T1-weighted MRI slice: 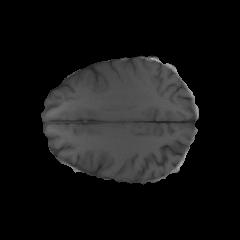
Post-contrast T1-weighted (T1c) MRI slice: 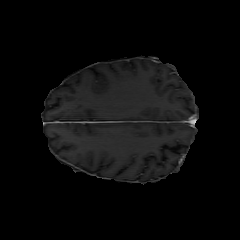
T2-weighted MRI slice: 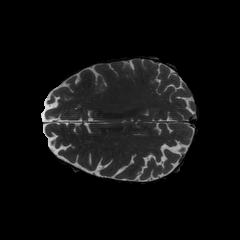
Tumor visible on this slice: no